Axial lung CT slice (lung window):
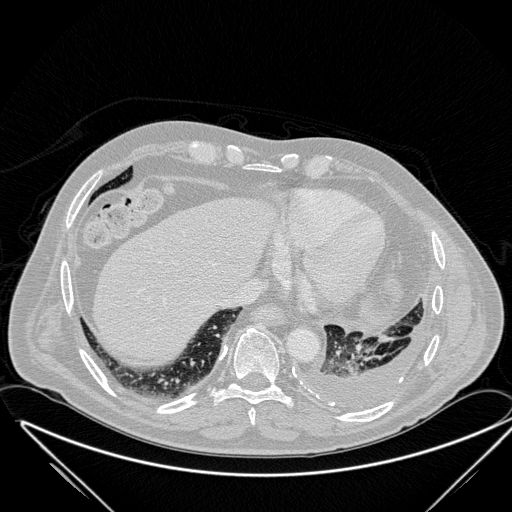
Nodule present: no